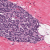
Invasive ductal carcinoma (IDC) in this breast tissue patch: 0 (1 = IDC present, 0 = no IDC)